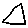
Label: triangle